Question: I have a container A and a container B such that container A contains container B.
I expect the the container A to wrap itself to the size of the child ie. container B as a container is defined in Flutter doc.
It works as expected and the container A size wraps just to fit the Container B. Very well
However, when alignment property is used on the container A, the Container A extends full height without honouring the height of the container B.
Here is my code :
'''
Container(
alignment: Alignment.bottomLeft,
child : Container(child: SizedBox(width:30, height: 300,), color: Colors.green,),
width: 60,
color: Colors.blue,
)
'''
How can I use alignment property of the container expecting normal behaviour?

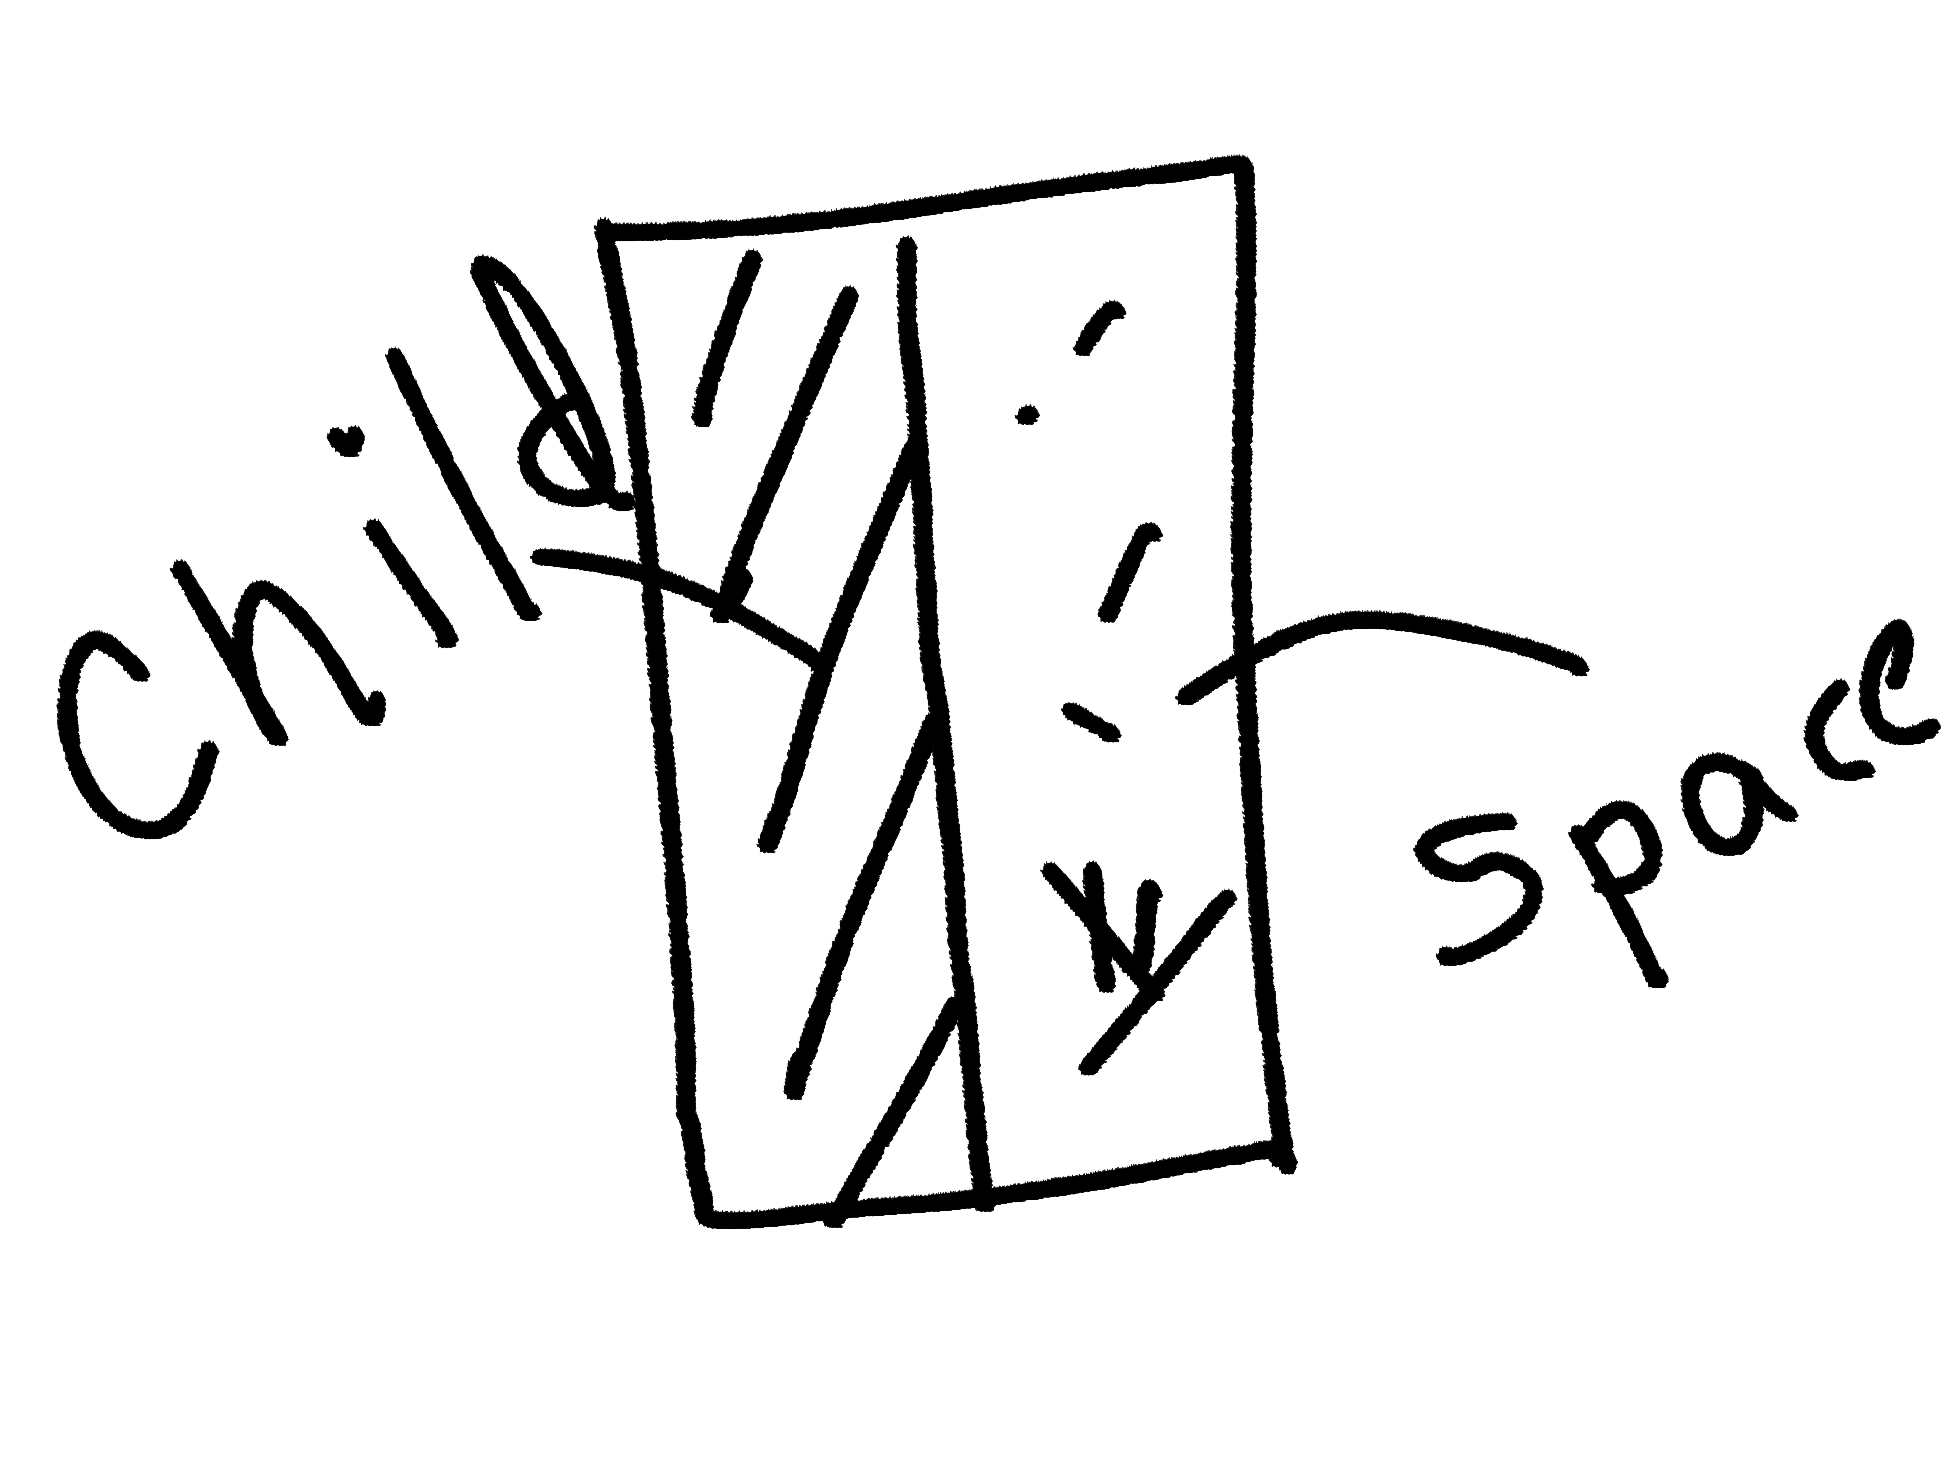
Answer: According to chat conversation this is the required outcome
'''
Container(
color: Colors.red,
child: Row(
children: <Widget>[
Container(
height: 300,
width: 30,
color: Colors.green,
)
],
),
)
'''
> I have a second question on this regard..if you can answer. What if i
reverse my case and would want to have my child align to right and
have a breather space to its left?
Add 'mainAxisAlignment: MainAxisAlignment.end' inside your row